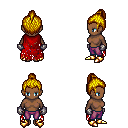
a pixel art fantasy rpg character, female body template, human, dark skin, red tattered cape, magenta pants, blonde short topknot hairstyle, metal gloves, gold boots, four views (front, back, left, right), 2x2 character sprite sheet, small pixel art, hard edges, no anti-aliasing